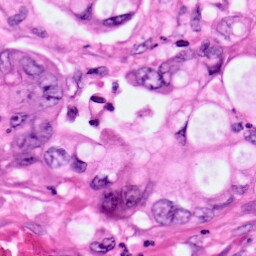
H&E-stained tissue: Pancreatic